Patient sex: M
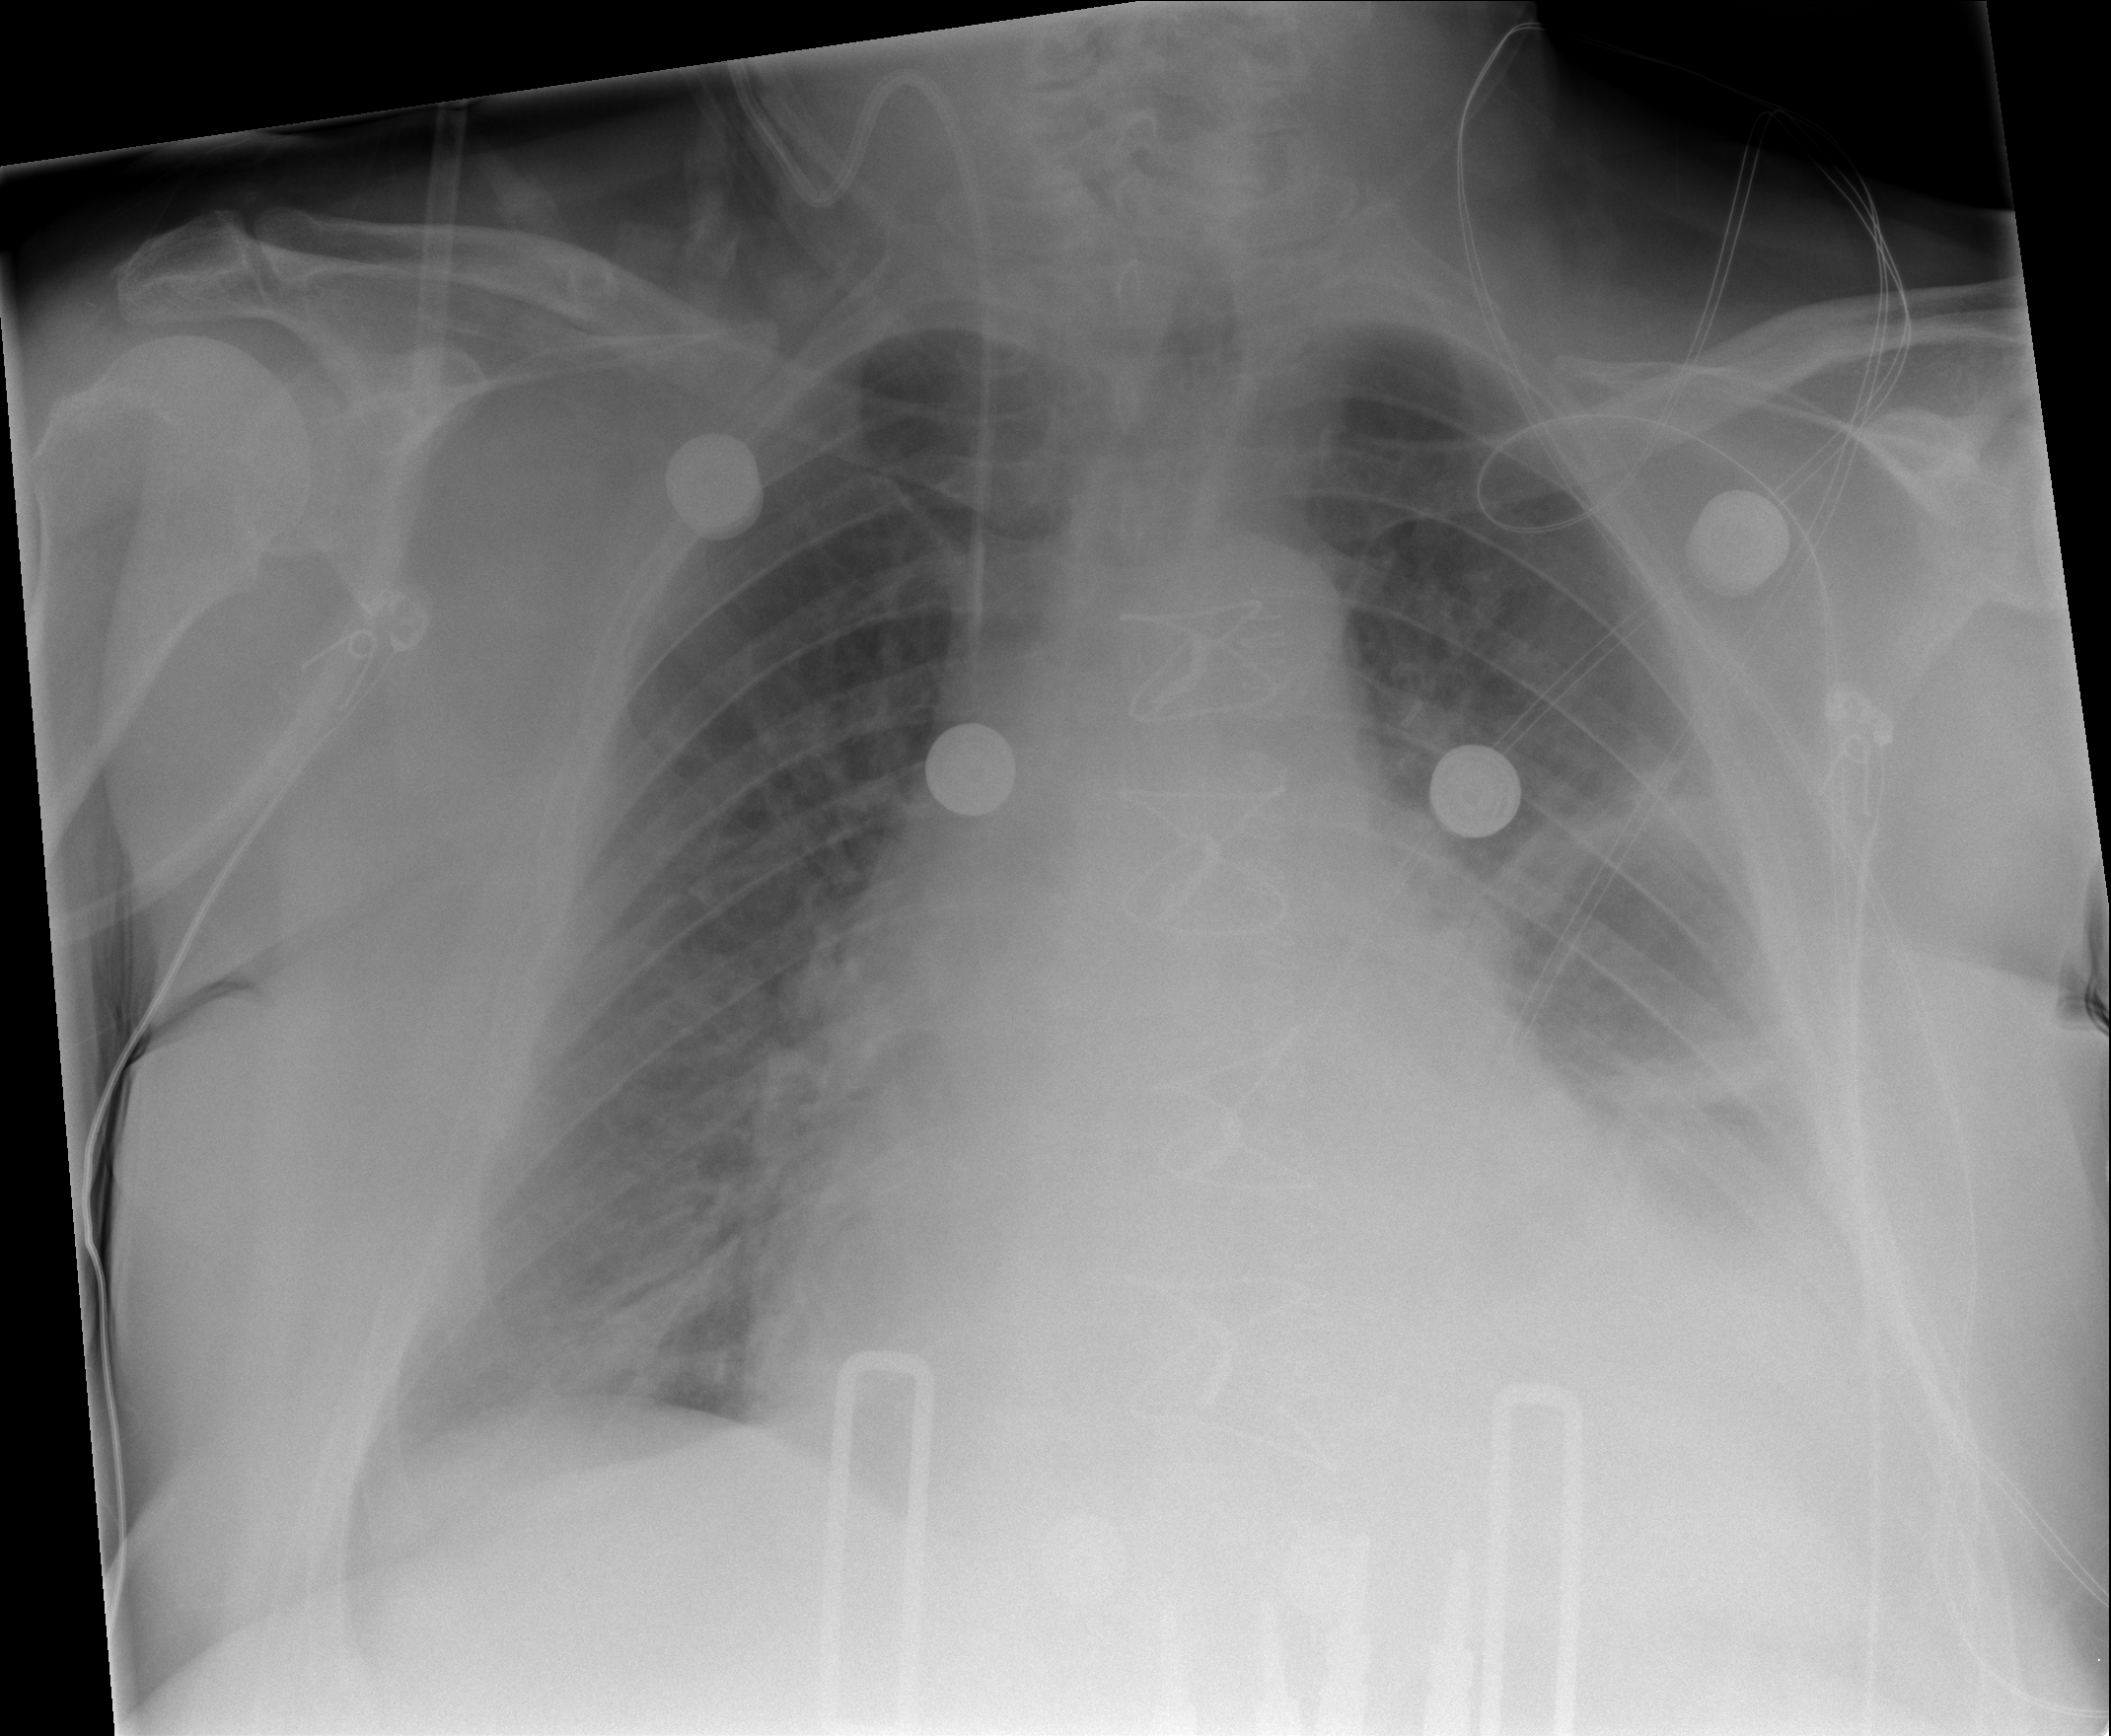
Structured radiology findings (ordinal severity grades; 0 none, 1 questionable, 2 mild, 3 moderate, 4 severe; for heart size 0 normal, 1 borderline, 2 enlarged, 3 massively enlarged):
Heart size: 2
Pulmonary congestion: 0
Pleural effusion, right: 0
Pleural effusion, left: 2
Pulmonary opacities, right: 0
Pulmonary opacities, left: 1
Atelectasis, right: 2
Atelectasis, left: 2